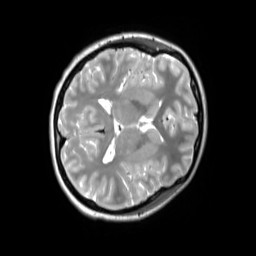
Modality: T2w
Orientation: axial
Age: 20
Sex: female
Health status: ill
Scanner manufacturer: siemens
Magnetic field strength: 3 T
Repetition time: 2.8 s
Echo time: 0.326 s